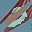
Label: 0